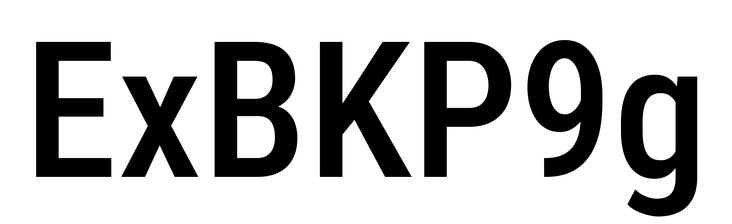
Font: Roboto_Condensed_Medium